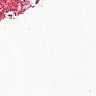
Metastatic tissue present: no